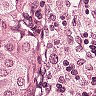
Metastatic tissue present: yes